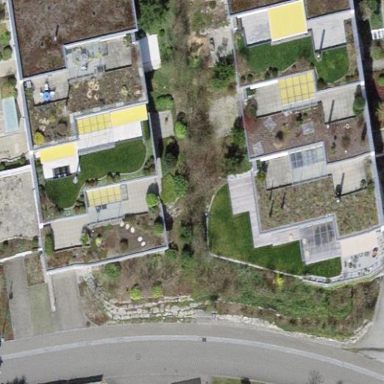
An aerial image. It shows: Terrace building.